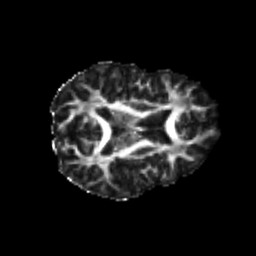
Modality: FA
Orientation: axial
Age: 21
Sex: female
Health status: healthy
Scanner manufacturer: philips
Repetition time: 7.384 s
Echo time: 0.08599 s